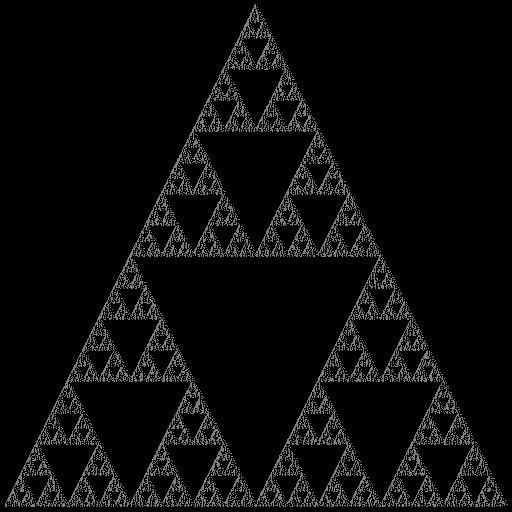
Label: sierpinski_gasket